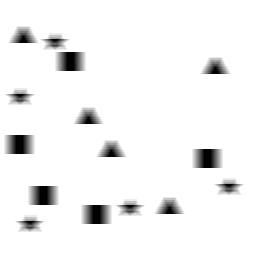
Squares: 5
Triangles: 5
Stars: 5
Total shapes: 15